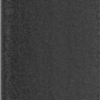
Label: dusty